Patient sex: F
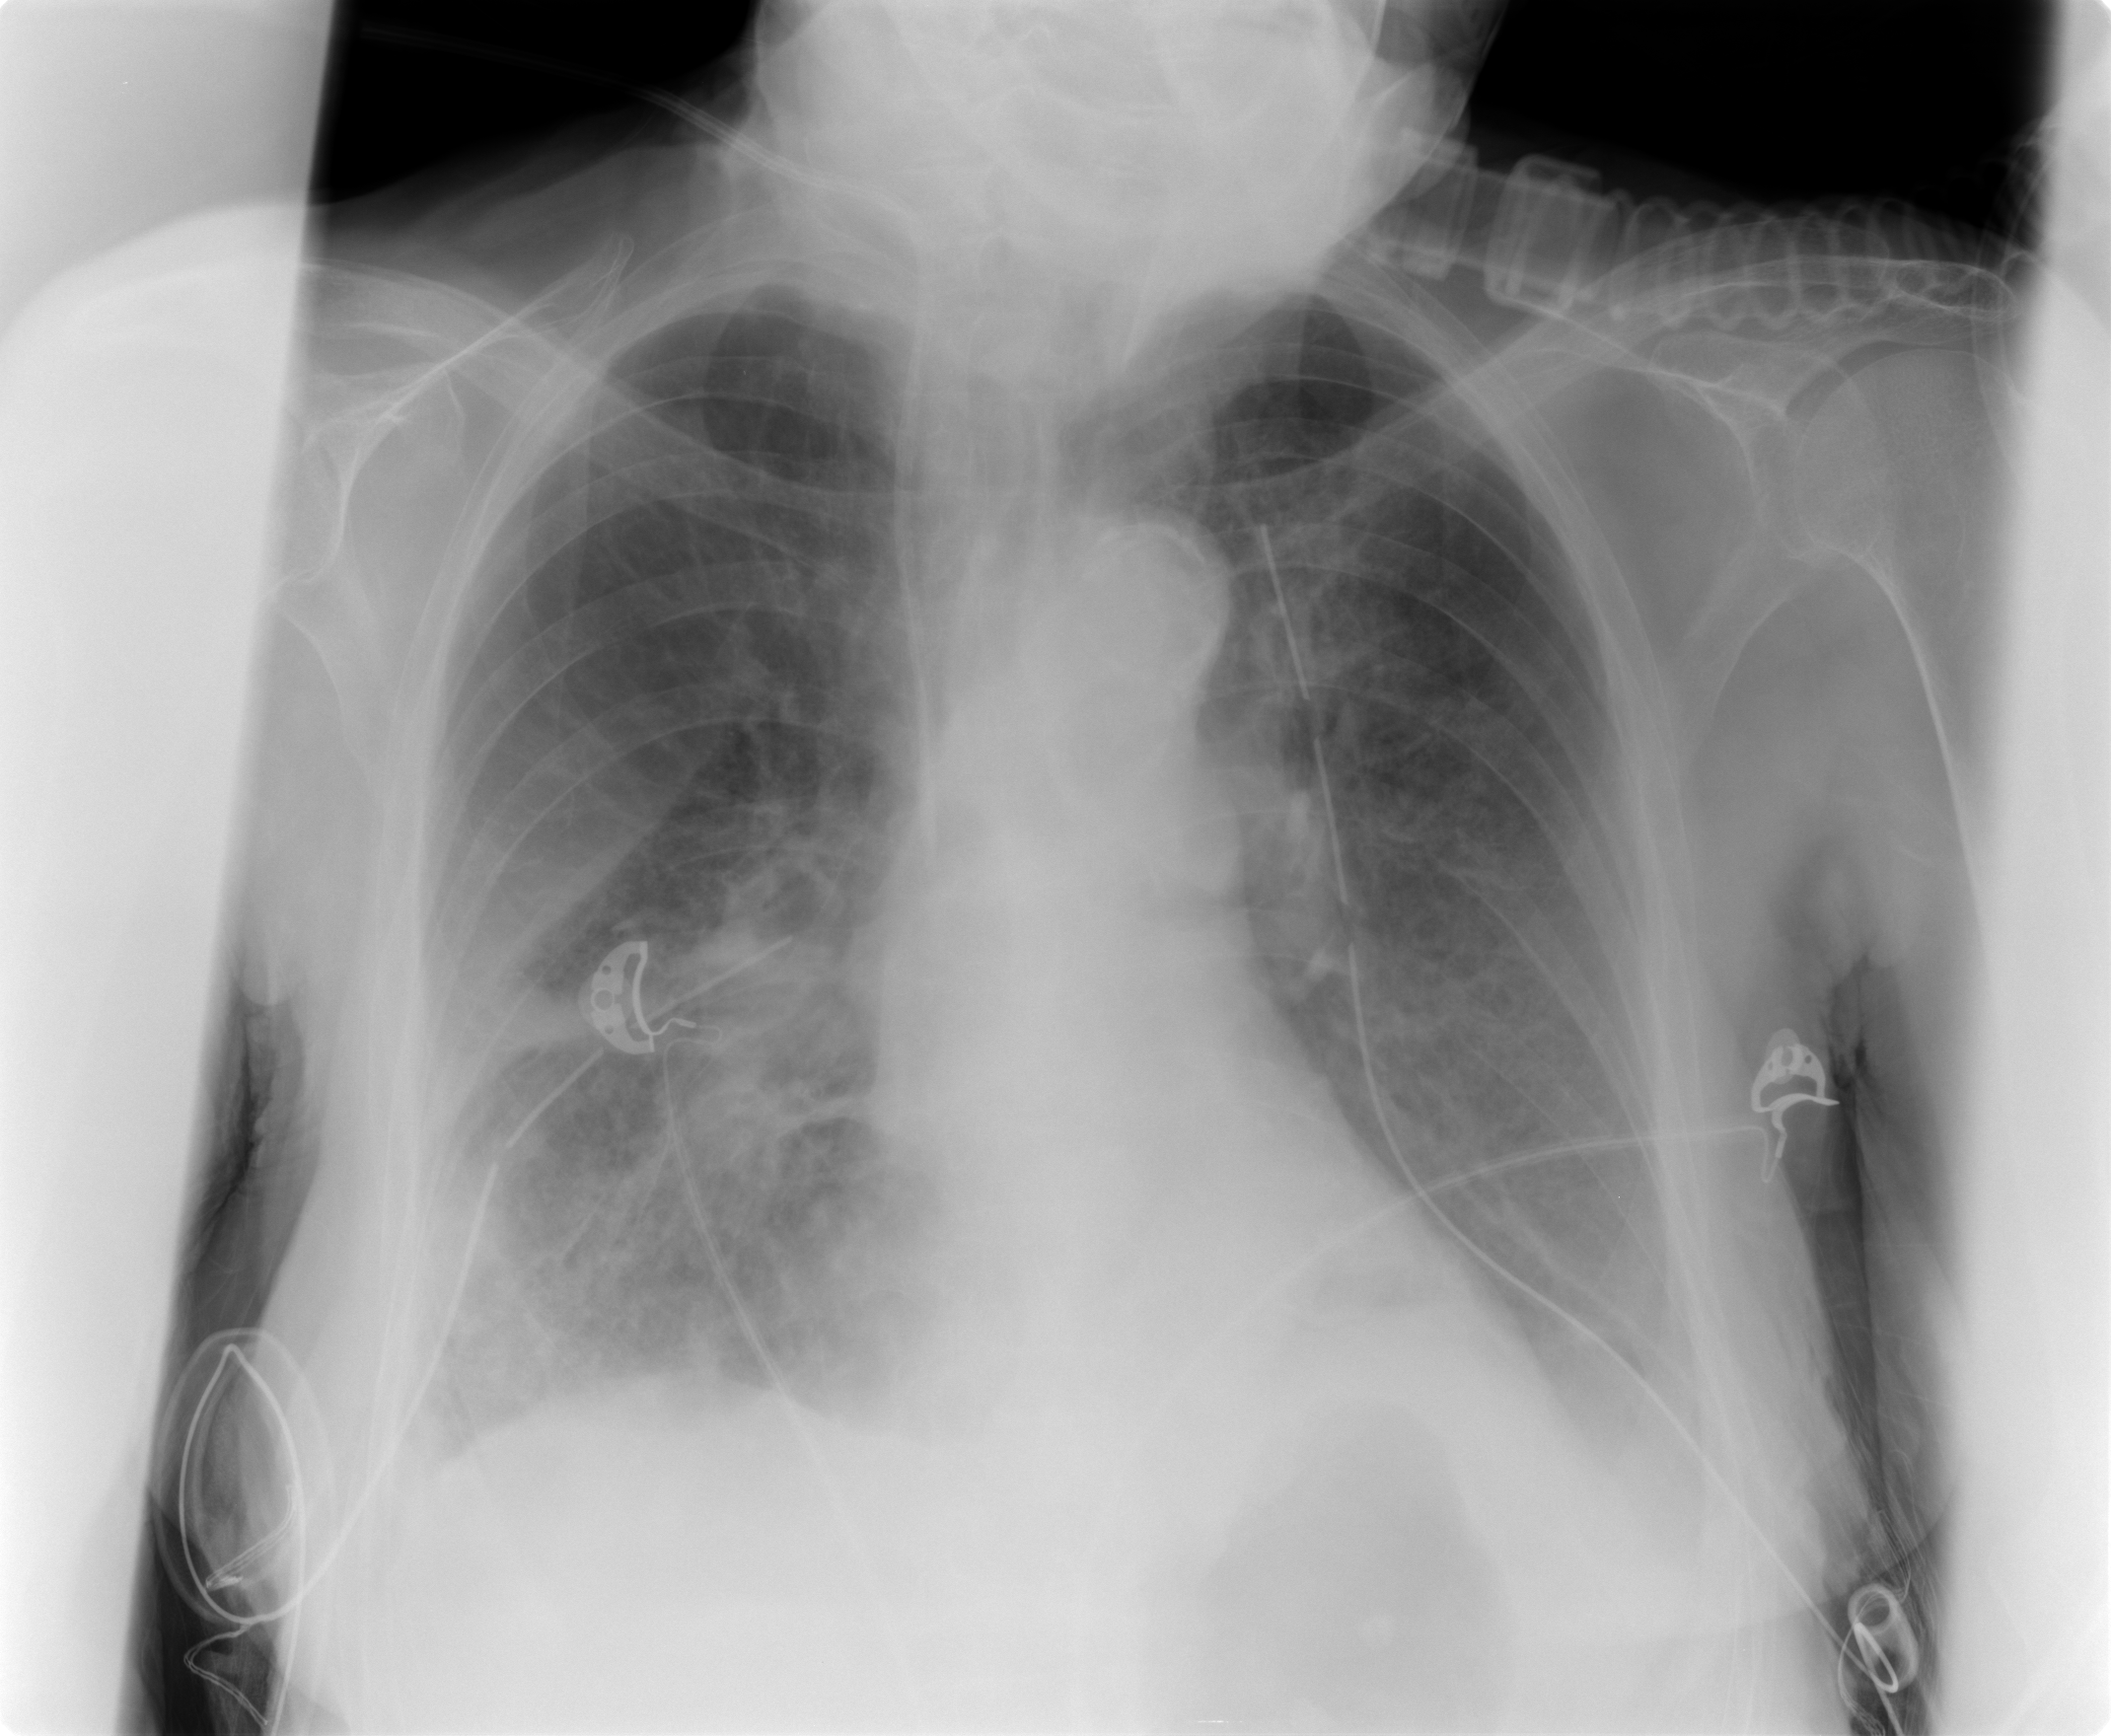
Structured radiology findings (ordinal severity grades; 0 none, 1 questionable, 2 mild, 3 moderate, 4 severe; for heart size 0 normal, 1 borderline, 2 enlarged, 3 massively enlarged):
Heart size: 0
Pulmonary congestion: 0
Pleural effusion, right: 2
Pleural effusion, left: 2
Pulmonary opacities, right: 2
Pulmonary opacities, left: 0
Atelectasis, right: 2
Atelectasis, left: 0